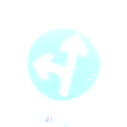
Verkehrszeichen: VorgeschriebeneFahrtrichtungGeradeausOderLinks
Zusatzzeichen unten: SonstigeFahrzeugePersonengruppenFrei2
Umgebung: Roofed, Urban
Tageszeit: MorningAfternoon
Wetter: PartlyCloudy
Licht: Natural
Jahreszeit: NotSpecified
Kontrast: MediumContrast